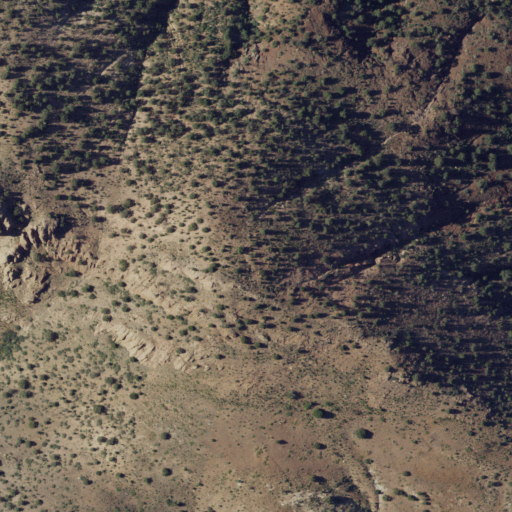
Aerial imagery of mountain in New Mexico named Piñon Mountain containing shrub, evergreen forest, and grassland